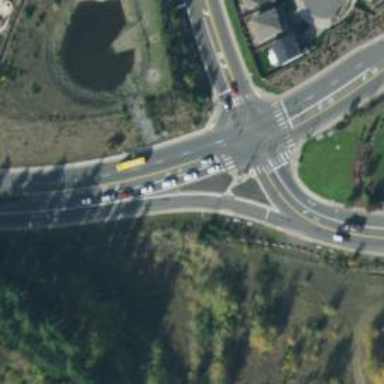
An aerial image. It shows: Secondary link road.